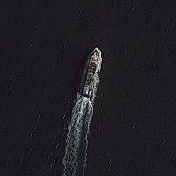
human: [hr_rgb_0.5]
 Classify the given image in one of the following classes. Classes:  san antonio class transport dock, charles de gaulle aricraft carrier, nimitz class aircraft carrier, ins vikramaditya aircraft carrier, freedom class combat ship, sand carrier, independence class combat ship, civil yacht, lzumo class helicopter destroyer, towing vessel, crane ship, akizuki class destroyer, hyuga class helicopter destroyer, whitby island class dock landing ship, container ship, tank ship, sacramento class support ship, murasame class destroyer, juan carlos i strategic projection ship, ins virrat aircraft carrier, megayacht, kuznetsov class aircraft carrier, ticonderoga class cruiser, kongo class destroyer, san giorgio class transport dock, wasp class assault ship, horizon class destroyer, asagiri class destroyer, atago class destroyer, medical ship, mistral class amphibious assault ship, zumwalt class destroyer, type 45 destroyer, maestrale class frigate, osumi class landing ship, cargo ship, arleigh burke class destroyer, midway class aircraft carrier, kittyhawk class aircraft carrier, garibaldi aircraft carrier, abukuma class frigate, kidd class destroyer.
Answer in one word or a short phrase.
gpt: Civil yacht